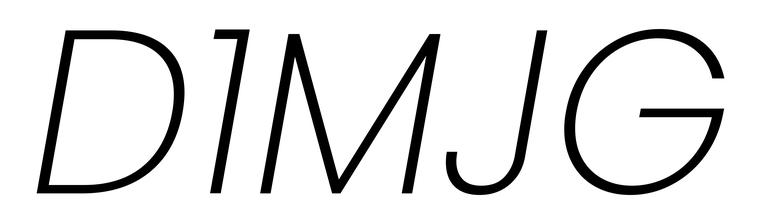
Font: Poppins-ExtraLightItalic